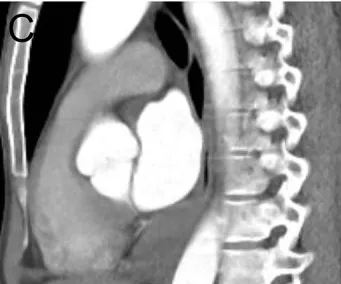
Sagittal view , three-dimensional volume-rendered image.
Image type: radiology (ct)